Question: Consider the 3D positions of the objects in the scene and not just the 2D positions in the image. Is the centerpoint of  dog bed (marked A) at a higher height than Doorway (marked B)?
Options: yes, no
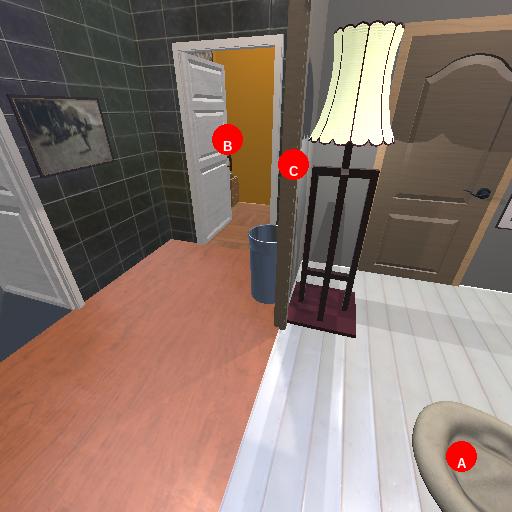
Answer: yes